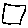
Label: square